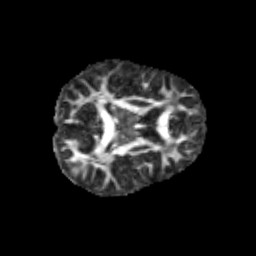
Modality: FA
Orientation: axial
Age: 9
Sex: male
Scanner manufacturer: siemens
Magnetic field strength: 3 T
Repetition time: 3.8 s
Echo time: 0.07 s